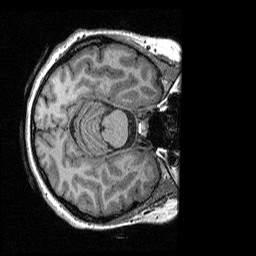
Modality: T1w
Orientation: axial
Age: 35
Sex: female
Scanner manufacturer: siemens
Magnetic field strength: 3 T
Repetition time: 2.3 s
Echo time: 0.00298 s